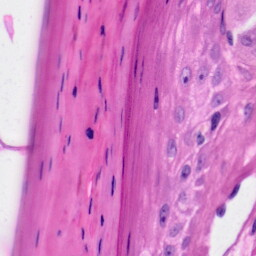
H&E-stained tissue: Skin